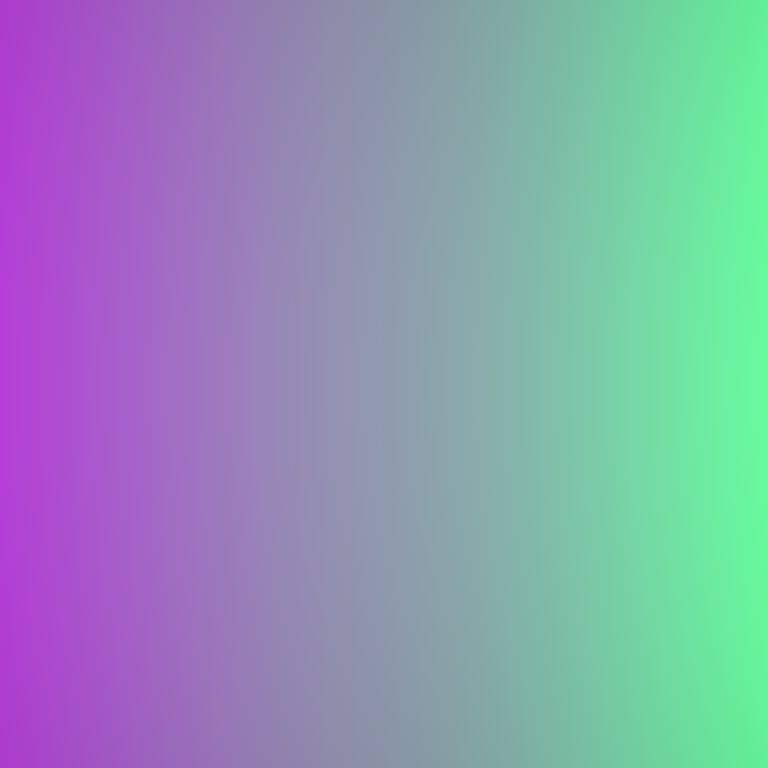
Abstract light effect, smooth gradient from violet to green, calm atmosphere, soft blend, no room, no furniture, no objects.